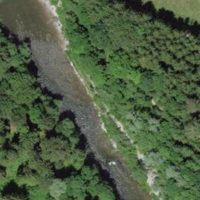
EUNIS habitat code: 44
Species observed at this site:
Filipendula ulmaria
Acer campestre
Mercurialis perennis